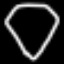
Label: diamond